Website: macys
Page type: customer-info-address
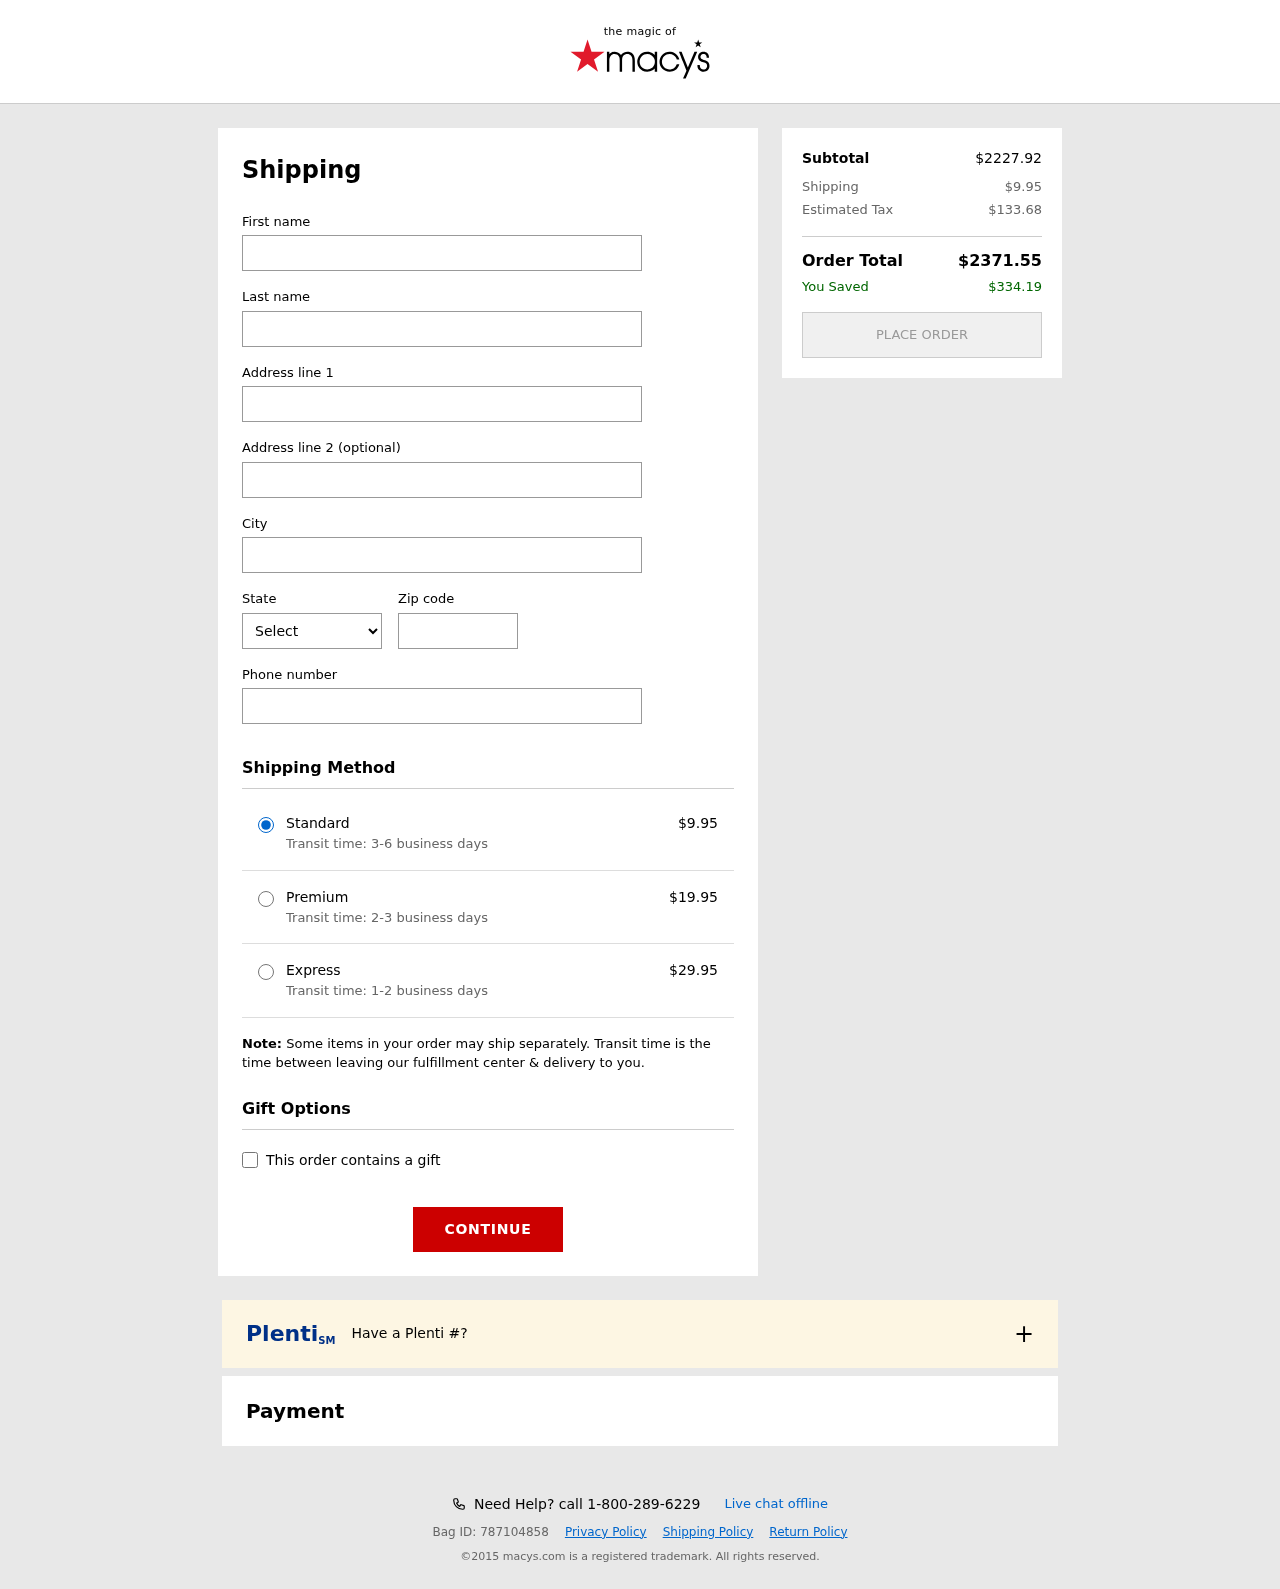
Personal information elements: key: PII_CITY
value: Jennamouth
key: PII_FIRSTNAME
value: Scott
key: PII_LASTNAME
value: Green
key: PII_PHONE
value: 9155485003
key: PII_POSTCODE
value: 51715
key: PII_STATE_ABBR
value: PA
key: PII_STREET
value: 0325 Rodriguez Green Apt. 575
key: PII_STREET2
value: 758 Nicole Rest
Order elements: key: ORDER_SHIPPING_COST
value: $9.95
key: ORDER_SHIPPING_COST_PREMIUM
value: $19.95
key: ORDER_SHIPPING_COST_EXPRESS
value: $29.95
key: ORDER_SUBTOTAL
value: $2227.92
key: ORDER_TAX
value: $133.68
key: ORDER_TOTAL
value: $2371.55
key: ORDER_SAVINGS
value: $334.19